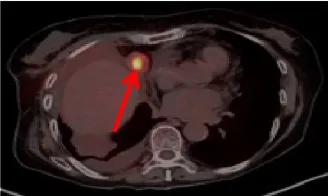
Tumor recurrence and metastasis region. , right cardio-diaphragmatic angle metastatic lymph nodes.
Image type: radiology (pet)